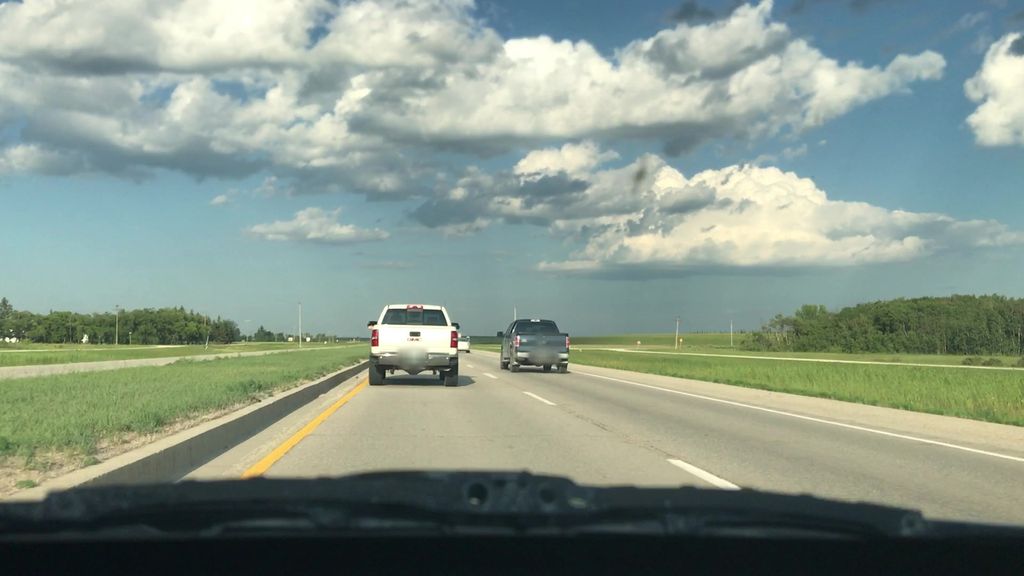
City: winnipeg